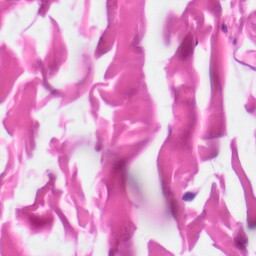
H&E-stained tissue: Skin